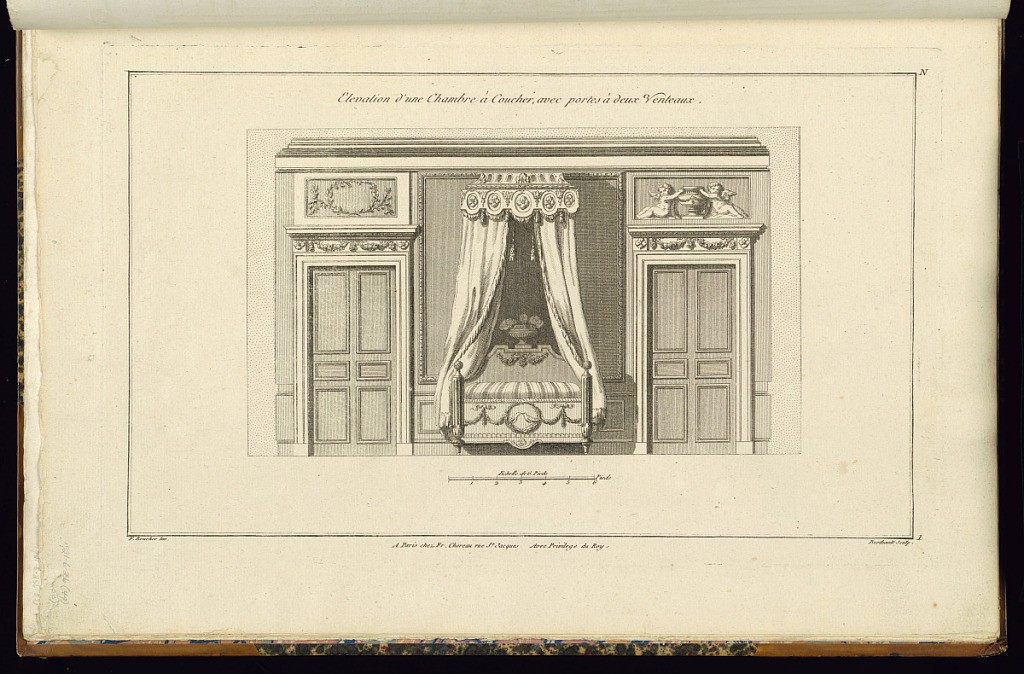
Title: Elevation d'une Chambre à Coucher, avec portes à deux Venteaux
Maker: Juste-François Boucher, French, 1736 – 1782
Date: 1774
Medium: Engraving on laid paper
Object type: Print
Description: Elevation of a bedroom with a canopied bed at center, decorated with ornament motifs including rosettes, tassels, garland, ribbon, and birds. On either side of the bed is a set of double doors. At left, the doors are decorated with garlands, rosettes, and branch wreath above. At right, the doors are decorated with garlands, rosettes, and an overdoor with winged putti on either side of an urn. The plate is signed.